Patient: sex M, age 45
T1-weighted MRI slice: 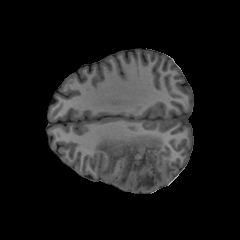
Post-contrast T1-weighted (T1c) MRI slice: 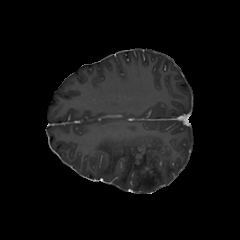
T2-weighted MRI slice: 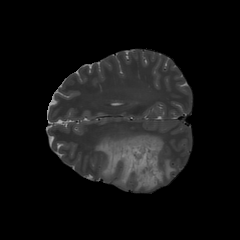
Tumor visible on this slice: yes
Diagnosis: Astrocytoma, IDH-wildtype
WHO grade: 2